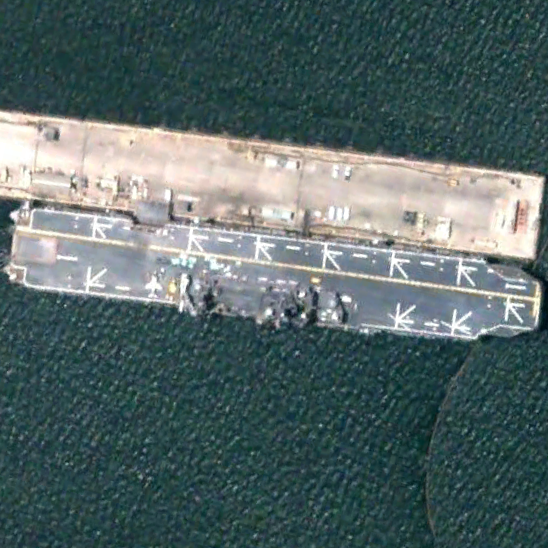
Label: assault